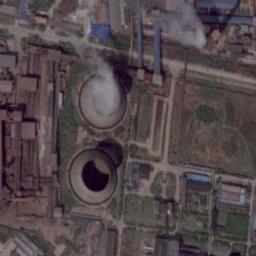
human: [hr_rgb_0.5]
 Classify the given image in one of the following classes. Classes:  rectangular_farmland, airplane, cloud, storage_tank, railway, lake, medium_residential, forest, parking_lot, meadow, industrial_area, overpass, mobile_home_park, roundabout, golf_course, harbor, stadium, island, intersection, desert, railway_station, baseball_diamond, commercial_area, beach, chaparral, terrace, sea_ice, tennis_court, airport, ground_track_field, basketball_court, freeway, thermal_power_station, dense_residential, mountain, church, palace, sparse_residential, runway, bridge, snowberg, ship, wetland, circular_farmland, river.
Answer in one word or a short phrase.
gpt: thermal_power_station